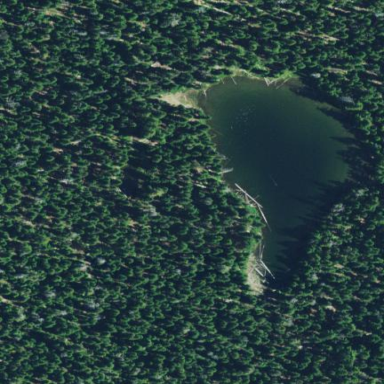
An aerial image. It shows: Peaceful pond surrounded by nature.